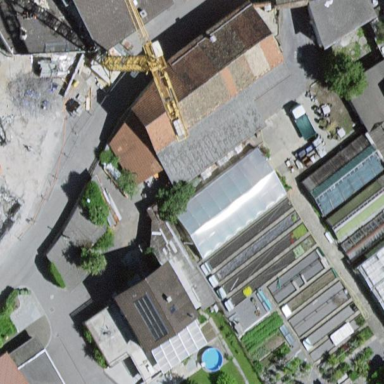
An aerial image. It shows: Greenhouse.